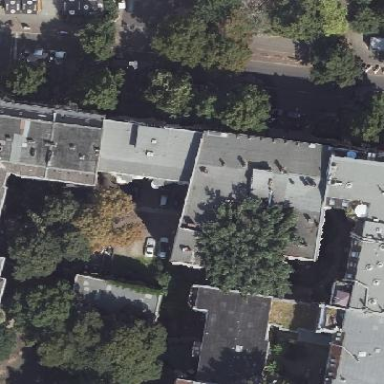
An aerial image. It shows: Building.